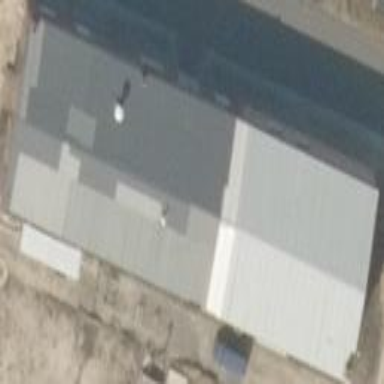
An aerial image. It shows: Industrial building with works.